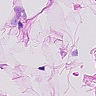
Metastatic tissue present: no